Question: '''
FbCommand fbCmm =
new FbCommand("INSERT INTO PRODUTO
(CODIGO,EAN,DESCRICAO,VAL_PRODUTO,VAL_CUSTO,CAT_PRECO)"
+ "Values (@txt_codigo.Text, @txt_ean, @txt_descricao,
@txt_valPro, @txt_valCus, @txt_catPre)", ConexaoFirebird.Conexao);
'''

What's wrong with that sentence?
I did a open connection in other class - 'ConexaoFirebird.Conexao();'
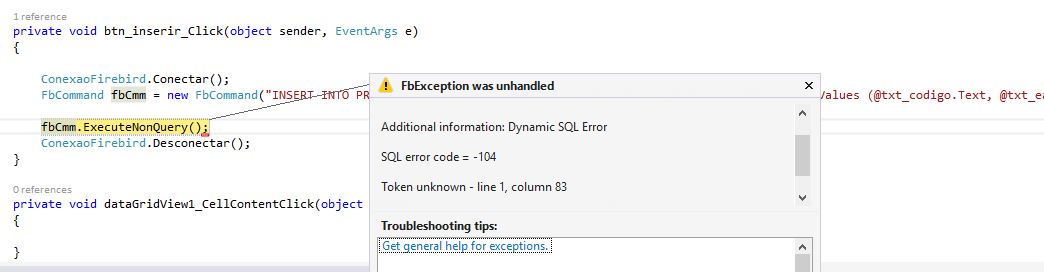
Answer: You're executing a parameterized query without providing values for those parameters. See <URL>:
'''
FbCommand cmd = new FbCommand("insert into t1(id, text) values (@id, @text);");
cmd.CommandType = CommandType.Text;
cmd.Parameters.Add("@id", 123);
cmd.Parameters.Add("@text", "my string");
cmd.ExecuteNonQuery();
'''
Here they bind the values '123' and '"my string"' to the parameters named 'id' and 'text' respectively.
Also note that parameter names are generally rescticted to alphanumeric, so 'txt_codigo.Text' isn't likely going to work.